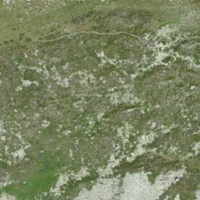
EUNIS habitat code: 26
Species observed at this site:
Rhododendron ferrugineum